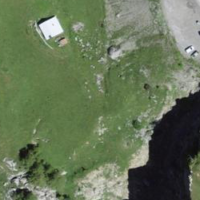
EUNIS habitat code: 23
Species observed at this site:
Tachymarptis melba
Alauda arvensis
Pyrrhocorax graculus
Emberiza cia
Ptyonoprogne rupestris
Linaria cannabina